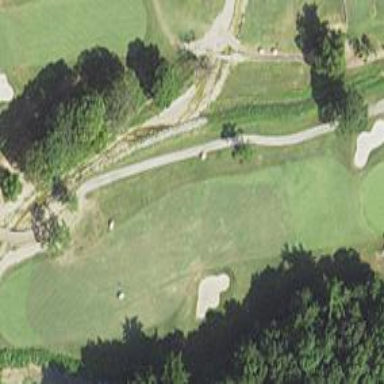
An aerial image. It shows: Asphalt service road used as golf cart path.